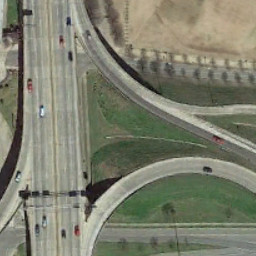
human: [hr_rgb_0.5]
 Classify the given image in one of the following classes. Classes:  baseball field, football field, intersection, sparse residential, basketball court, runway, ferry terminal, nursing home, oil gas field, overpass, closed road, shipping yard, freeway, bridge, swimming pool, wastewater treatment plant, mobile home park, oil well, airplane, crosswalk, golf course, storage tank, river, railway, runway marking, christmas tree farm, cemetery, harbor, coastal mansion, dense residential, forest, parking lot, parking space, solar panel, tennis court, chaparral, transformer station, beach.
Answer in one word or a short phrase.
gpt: overpass